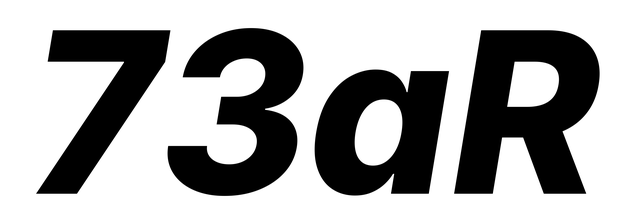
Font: Inter-Italic_ExtraBold_Italic